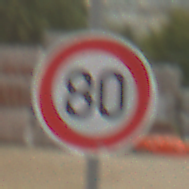
Verkehrszeichen: Geschwindigkeit80
Umgebung: Outdoor, Suburban
Tageszeit: MorningAfternoon
Wetter: PartlyCloudy
Licht: Natural
Jahreszeit: NotSpecified
Kontrast: LowContrast